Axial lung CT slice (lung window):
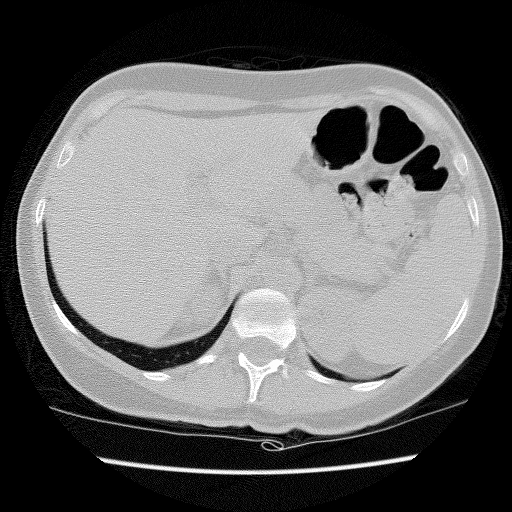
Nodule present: no